Question: I am having trouble with foreign keys Dynamic Data and entity framework 4.0. It feels like there is a problem with the entity association but I am not sure. I have multiple fields representing the foreign key on the insert page. When I try and insert data I get an error A dependent property in a ReferentialConstraint is mapped to a store-generated column.
Column: 'CommentId'
My data is a very basic one to many relationship, the foreign key in question is BookId in the Comment Table.
Books
- -
Comments
- - - -
I create the FOREIGN KEY with the following sql script.
'''
ALTER TABLE [dbo].[Comments] WITH CHECK ADD CONSTRAINT [FK_Comments_Books] FOREIGN KEY([CommentId])
REFERENCES [dbo].[Books] ([BookId])
'''
Entity Framework Generates the following XML
'''
<EntityType Name="Books">
<Key>
<PropertyRef Name="BookId" />
</Key>
<Property Name="BookId" Type="int" Nullable="false" StoreGeneratedPattern="Identity" />
<Property Name="Title" Type="nvarchar" Nullable="false" MaxLength="255" />
<Property Name="Description" Type="nvarchar" Nullable="false" MaxLength="2000" />
<Property Name="Abstract" Type="nvarchar" />
<Property Name="UserName" Type="nvarchar" Nullable="false" MaxLength="255" />
<Property Name="Image" Type="varbinary(max)" />
<Property Name="BookContent" Type="varbinary(max)" />
<Property Name="rowguid" Type="uniqueidentifier" Nullable="false" />
<Property Name="CreateDate" Type="datetime" />
<Property Name="ModifiedDate" Type="datetime" />
</EntityType>
<EntityType Name="Comments">
<Key>
<PropertyRef Name="CommentId" />
</Key>
<Property Name="CommentId" Type="int" Nullable="false" StoreGeneratedPattern="Identity" />
<Property Name="UserName" Type="nvarchar" Nullable="false" MaxLength="255" />
<Property Name="UserComment" Type="nvarchar" Nullable="false" />
<Property Name="BookId" Type="int" Nullable="false" />
</EntityType>
<Association Name="FK_Comments_Books">
<End Role="Books" Type="BookStoreModel.Store.Books" Multiplicity="1" />
<End Role="Comments" Type="BookStoreModel.Store.Comments" Multiplicity="0..1" />
<ReferentialConstraint>
<Principal Role="Books">
<PropertyRef Name="BookId" />
</Principal>
<Dependent Role="Comments">
<PropertyRef Name="CommentId" />
</Dependent>
</ReferentialConstraint>
</Association>
'''
When I let the scaffolding do its thing, I get multiple fields representing the foreign key

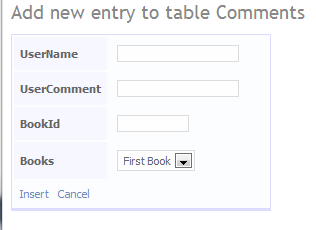
Answer: I believe that FK should be:
'''
ALTER TABLE [dbo].[Comments] WITH CHECK
ADD CONSTRAINT [FK_Comments_Books] FOREIGN KEY([BookId])
REFERENCES [dbo].[Books] ([BookId])
'''
You defined it on 'CommentId' which creates 1:1 relation between 'Comment' and 'Book' and your 'BookId' column in 'Comment' is not used at all.